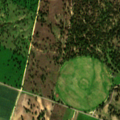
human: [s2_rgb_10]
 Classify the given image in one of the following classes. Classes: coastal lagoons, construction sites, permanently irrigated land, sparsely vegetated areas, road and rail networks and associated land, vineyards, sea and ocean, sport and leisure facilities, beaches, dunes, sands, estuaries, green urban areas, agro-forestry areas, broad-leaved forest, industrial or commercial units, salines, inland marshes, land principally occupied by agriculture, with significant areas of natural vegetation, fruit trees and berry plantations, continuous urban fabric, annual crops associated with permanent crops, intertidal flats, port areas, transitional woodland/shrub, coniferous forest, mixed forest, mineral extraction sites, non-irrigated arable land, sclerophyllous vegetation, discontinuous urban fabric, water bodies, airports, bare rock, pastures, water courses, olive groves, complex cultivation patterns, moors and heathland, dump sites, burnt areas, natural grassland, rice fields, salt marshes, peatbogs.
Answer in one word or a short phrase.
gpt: non-irrigated arable land, permanently irrigated land, agro-forestry areas